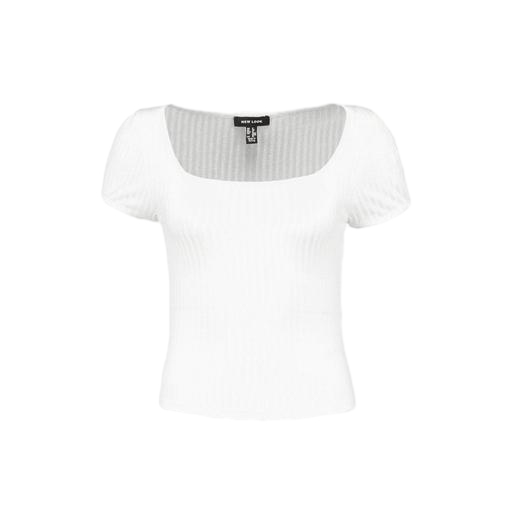
white short-sleeved top, white petite t-shirt only macy, white square-neck top, white background